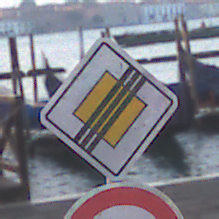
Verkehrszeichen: EndeVorfahrtsstrasse
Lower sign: UeberholverbotKraftfahrzeuge
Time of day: SunriseSunset
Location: Outdoor (Urban)
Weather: Clear
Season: NotSpecified
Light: Natural